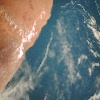
Label: water